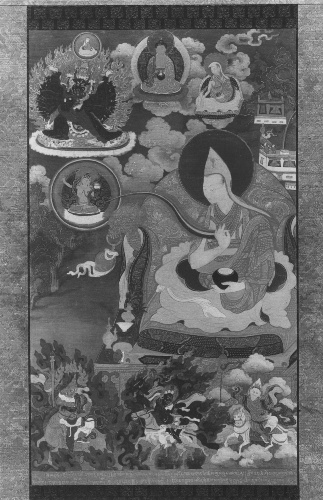
Date: 18th century
Object type: Painting
Classification: Paintings
Medium: Distemper on cloth
Culture: Tibet
Dimensions: Framed: 41 1/8 x 23 1/8 in. (104.5 x 58.7 cm)
Image: 26 1/4 x 15 3/4 in. (66.7 x 40 cm)
Image (with inscription): 27 1/4 x 15 3/4 in. (69.2 x 40 cm)
Department: Asian Art
Credit line: Gift of Mrs. Robert W. de Forest, 1931
Accession year: 1931
Repository: Metropolitan Museum of Art, New York, NY
Tags: Men|Horses|Deities|Buddhism